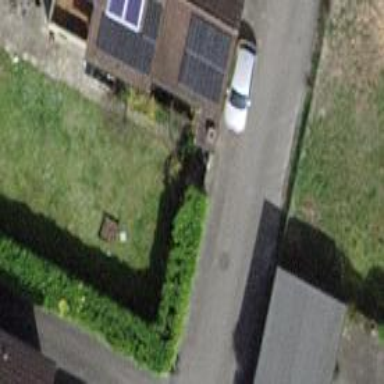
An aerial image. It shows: Garden enclosed by fence.